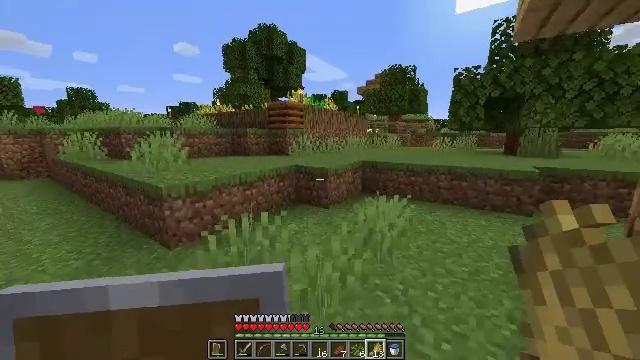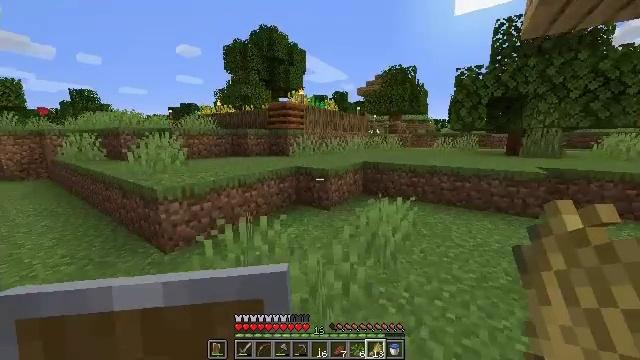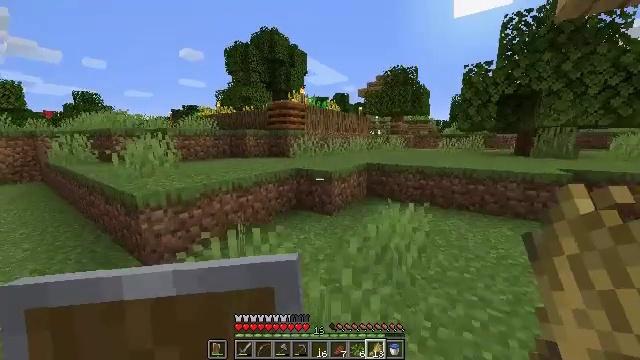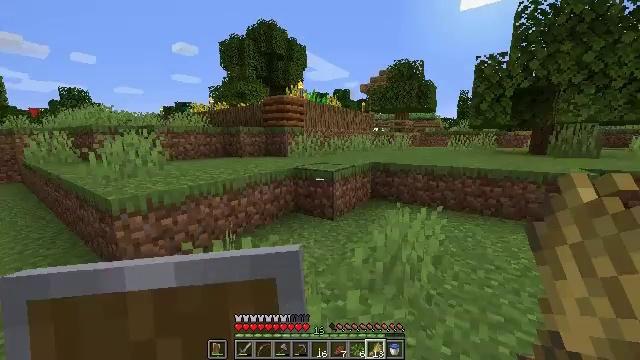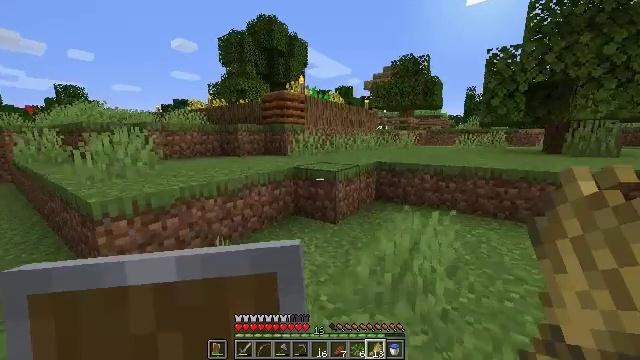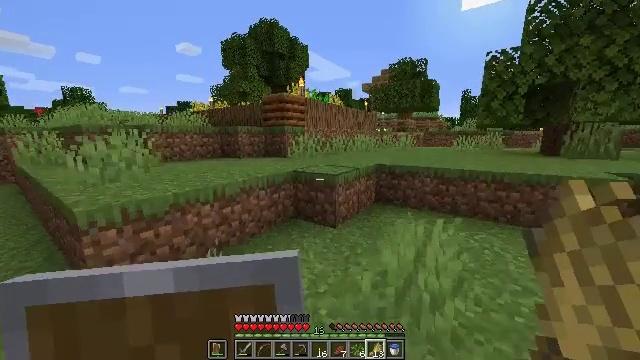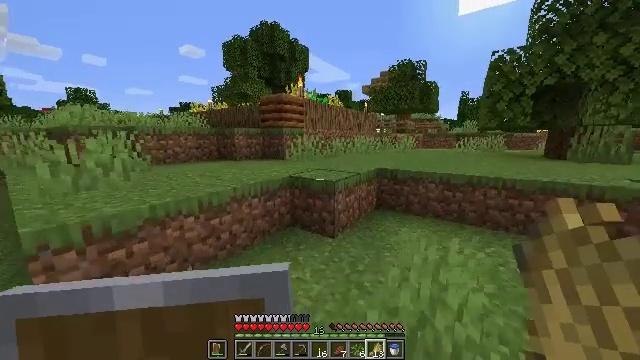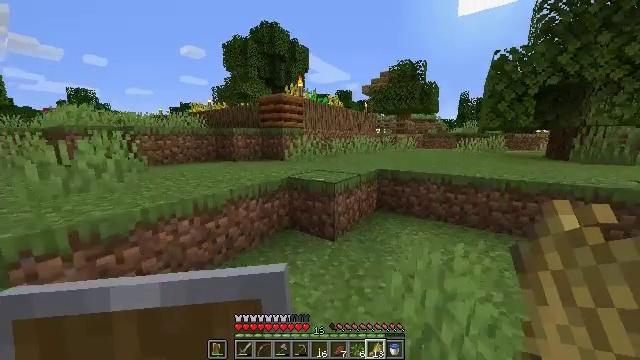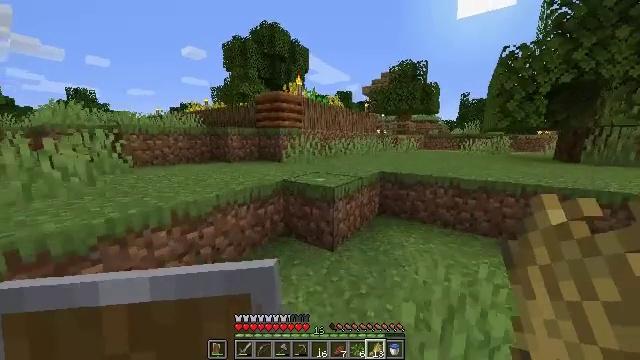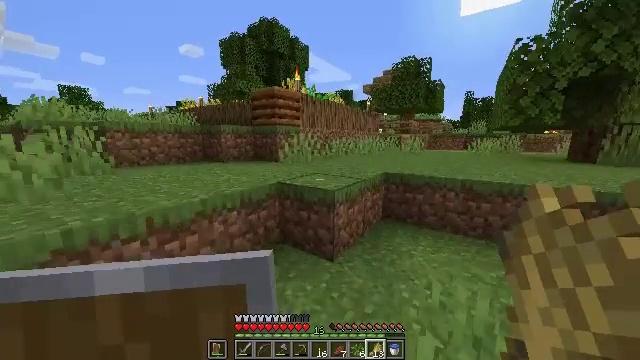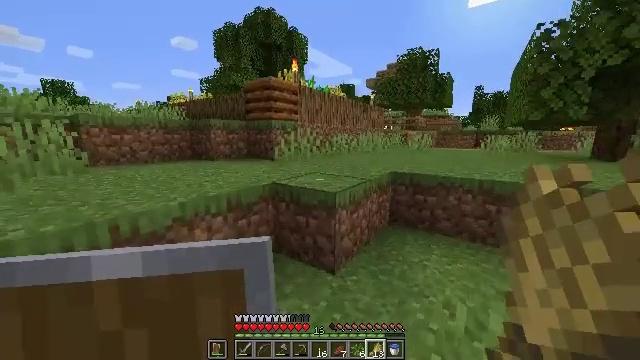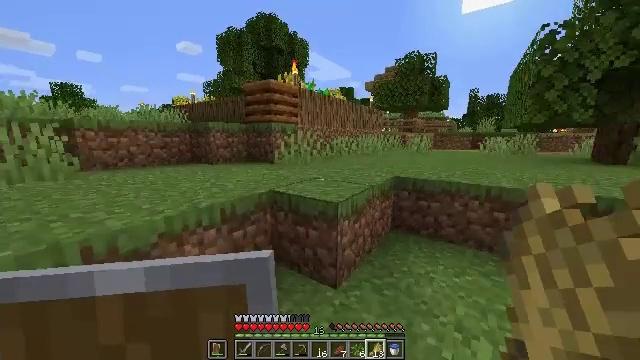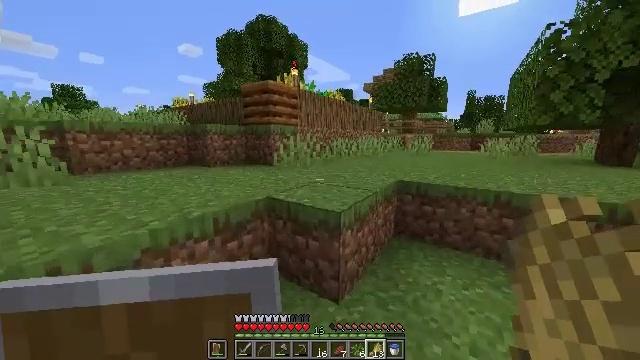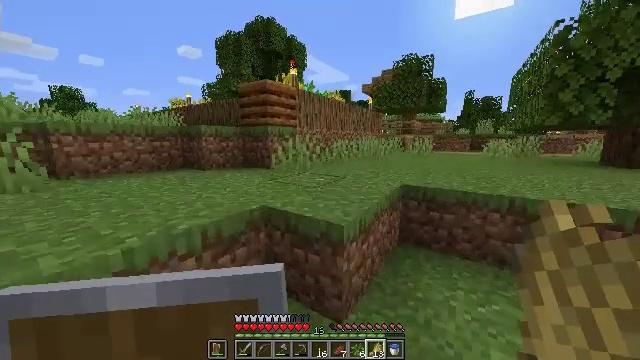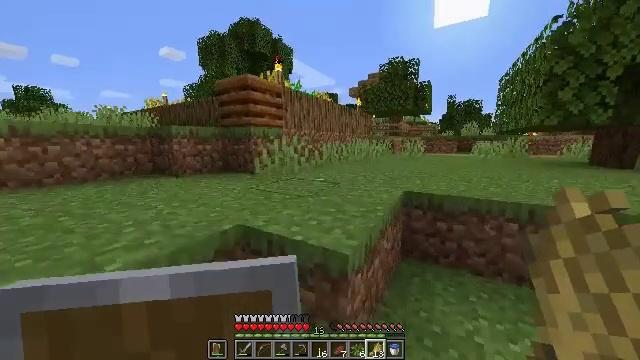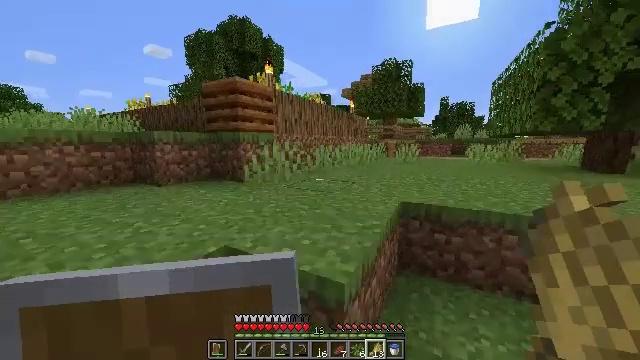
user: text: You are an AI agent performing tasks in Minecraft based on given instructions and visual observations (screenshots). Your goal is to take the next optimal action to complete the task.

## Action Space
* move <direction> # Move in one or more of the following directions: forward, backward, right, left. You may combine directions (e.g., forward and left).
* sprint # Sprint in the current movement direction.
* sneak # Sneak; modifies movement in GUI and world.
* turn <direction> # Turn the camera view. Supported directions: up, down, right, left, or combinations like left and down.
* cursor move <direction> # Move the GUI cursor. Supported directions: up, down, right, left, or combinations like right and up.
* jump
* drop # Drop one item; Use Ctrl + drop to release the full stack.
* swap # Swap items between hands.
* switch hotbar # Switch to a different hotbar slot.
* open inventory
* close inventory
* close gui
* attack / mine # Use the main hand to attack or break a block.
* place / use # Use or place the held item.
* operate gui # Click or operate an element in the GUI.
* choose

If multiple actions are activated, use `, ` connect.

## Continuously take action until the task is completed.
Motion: motion action
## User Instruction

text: Collect sugar cane near water sources.
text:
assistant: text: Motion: move forward
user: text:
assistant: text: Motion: move forward
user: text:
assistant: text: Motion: move forward
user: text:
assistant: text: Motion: move forward
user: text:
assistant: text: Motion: move forward
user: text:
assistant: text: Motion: move forward
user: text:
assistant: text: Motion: move forward
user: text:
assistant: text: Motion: move forward
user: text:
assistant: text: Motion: move forward
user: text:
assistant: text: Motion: move forward
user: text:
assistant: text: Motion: move forward
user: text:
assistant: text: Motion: move forward
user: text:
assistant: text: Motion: move forward
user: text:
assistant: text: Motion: move forward, turn right
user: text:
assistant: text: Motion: move forward, turn right, jump
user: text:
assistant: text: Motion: move forward, jump
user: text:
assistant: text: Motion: move forward, jump
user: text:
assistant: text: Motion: move forward
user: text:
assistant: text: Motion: move forward
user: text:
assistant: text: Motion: move forward, turn left
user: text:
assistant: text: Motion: move forward, turn left
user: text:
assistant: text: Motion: move forward, turn left
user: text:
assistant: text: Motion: move forward
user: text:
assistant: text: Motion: move forward
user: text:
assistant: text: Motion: move forward, turn right
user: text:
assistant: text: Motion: move forward, turn right and up
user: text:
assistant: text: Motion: move forward, turn right
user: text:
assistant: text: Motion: move forward, turn right
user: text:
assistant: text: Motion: move forward, turn right
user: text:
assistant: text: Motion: move forward, turn left